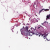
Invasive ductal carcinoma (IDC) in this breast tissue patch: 0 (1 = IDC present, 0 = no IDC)